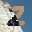
Label: 2